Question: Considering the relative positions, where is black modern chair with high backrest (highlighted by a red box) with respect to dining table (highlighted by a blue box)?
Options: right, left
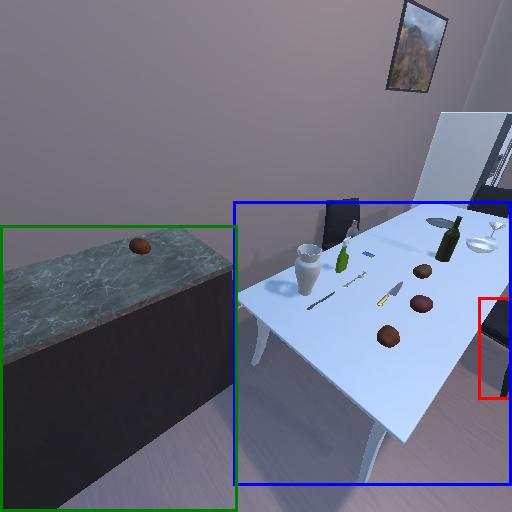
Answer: right